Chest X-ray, PA view. Patient: 53 years old, sex F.
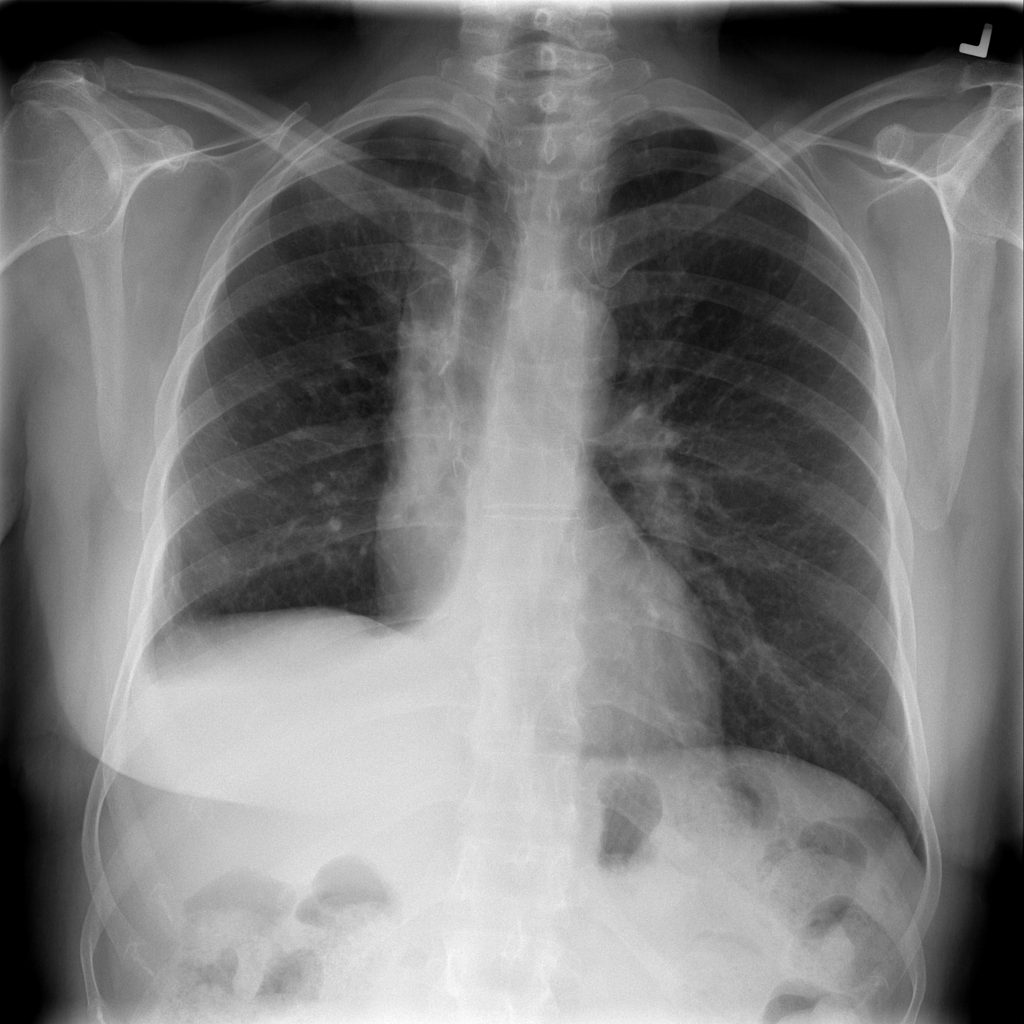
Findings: Pleural_Thickening